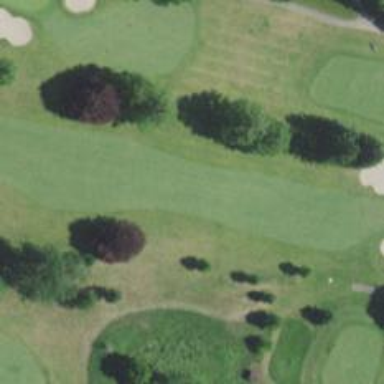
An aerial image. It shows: View of golf hole.